Aerial crown-view tile of a tropical tree (Barro Colorado Island, Panama), acquired 20240716:
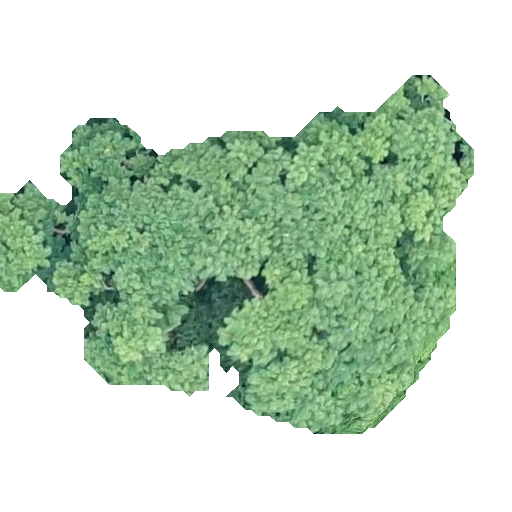
Species: Jacaranda copaia
GBIF accepted scientific name: Jacaranda copaia
Crown area: 174.623 m²